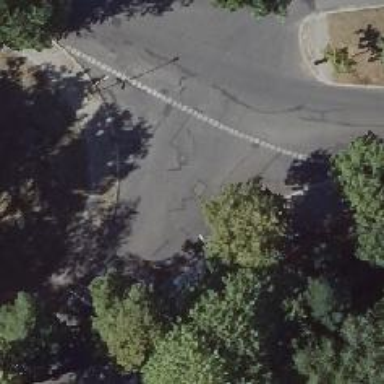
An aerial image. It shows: Informal crossing.